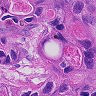
Metastatic tissue present: yes